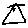
Label: triangle